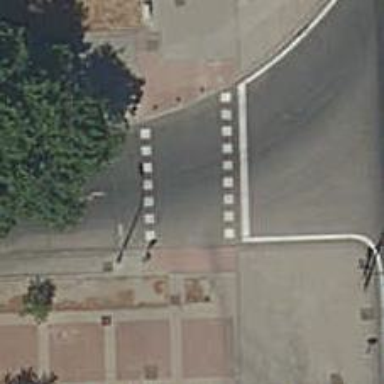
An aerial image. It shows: Road crossing with traffic signals.